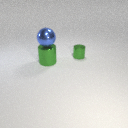
small green metal cylinder behind large green metal cylinder